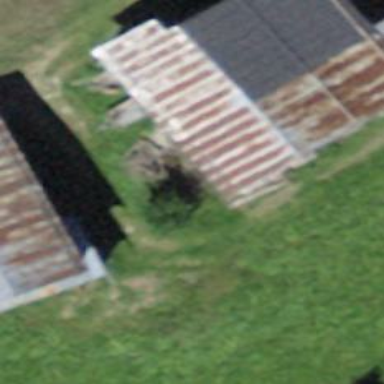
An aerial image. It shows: Hut.